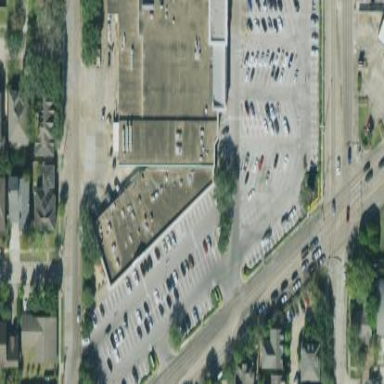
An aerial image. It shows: Retail building that serves as mall.